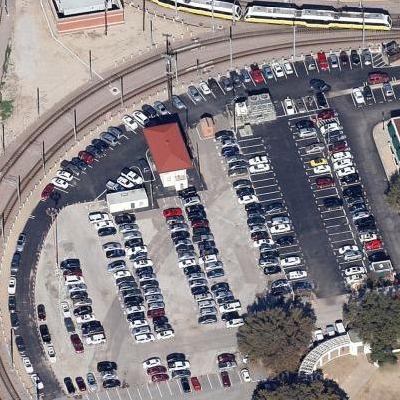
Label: gParking